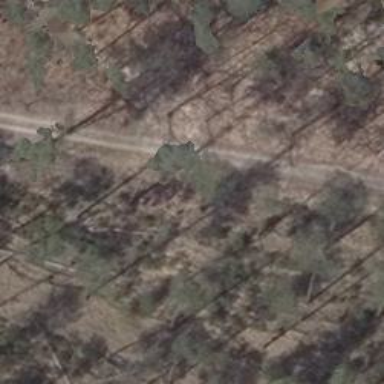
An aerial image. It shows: Dirt track road with grade3 tracktype.